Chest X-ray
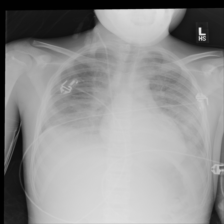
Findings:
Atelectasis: negative
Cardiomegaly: negative
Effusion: positive
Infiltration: positive
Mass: negative
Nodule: negative
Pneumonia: negative
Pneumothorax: negative
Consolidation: negative
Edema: positive
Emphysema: negative
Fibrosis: negative
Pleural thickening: negative
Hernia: negative